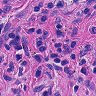
Metastatic tissue present: yes